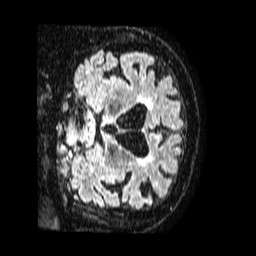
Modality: FLAIR
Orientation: coronal
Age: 65
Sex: male
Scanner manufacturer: philips
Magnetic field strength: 1.5 T
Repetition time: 4.8 s
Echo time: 0.3 s